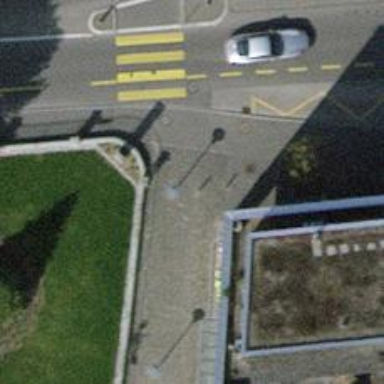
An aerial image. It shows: Footway with cobblestone surface.